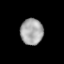
Tissue: lung
Cell type: Myeloid cells
Senescence score: 0.2197
Nuclear area (px): 582
Mean DAPI intensity: 165.6